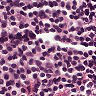
Metastatic tissue present: no